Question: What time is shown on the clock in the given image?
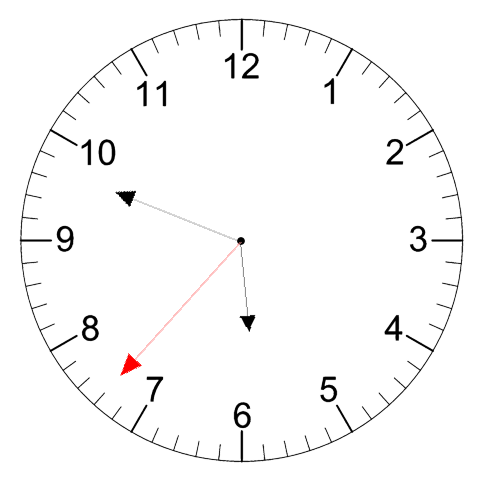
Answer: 05:48:37